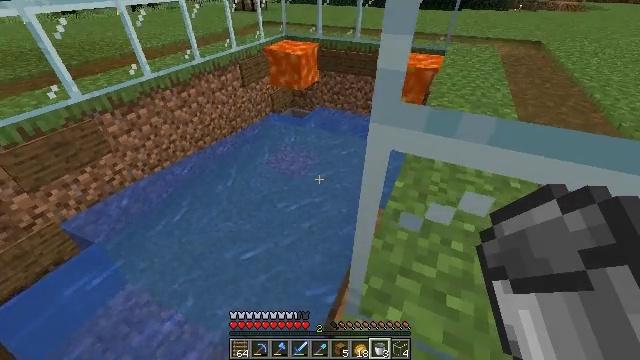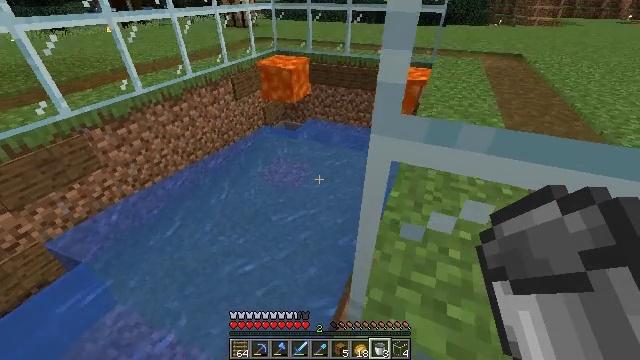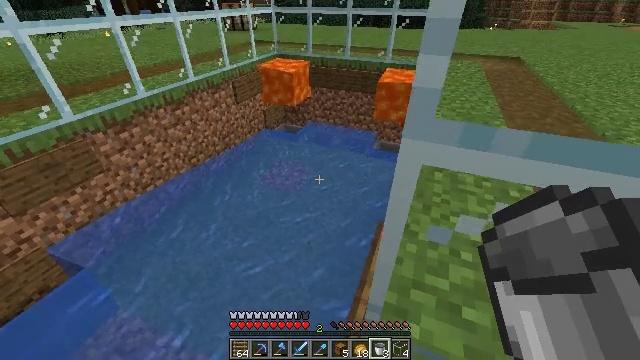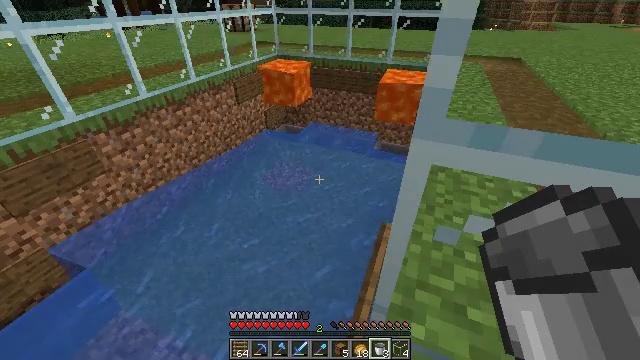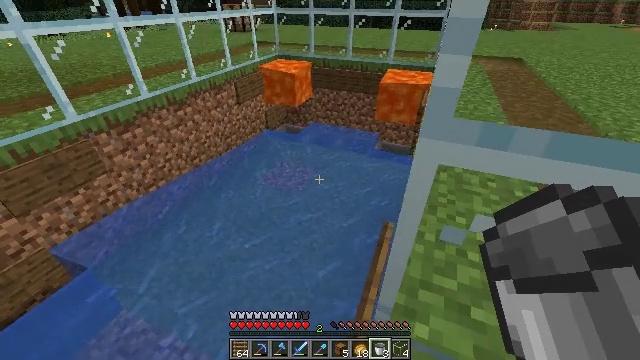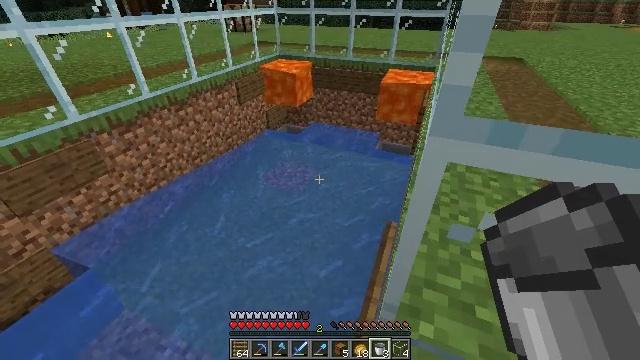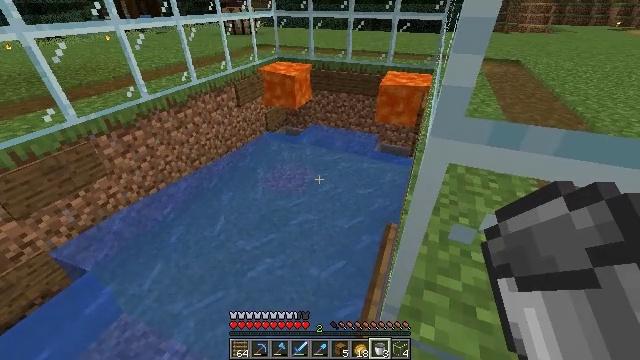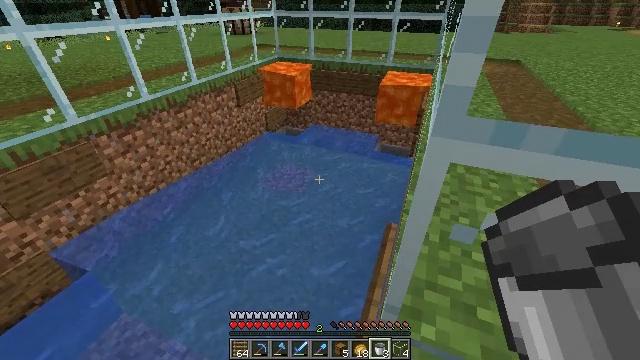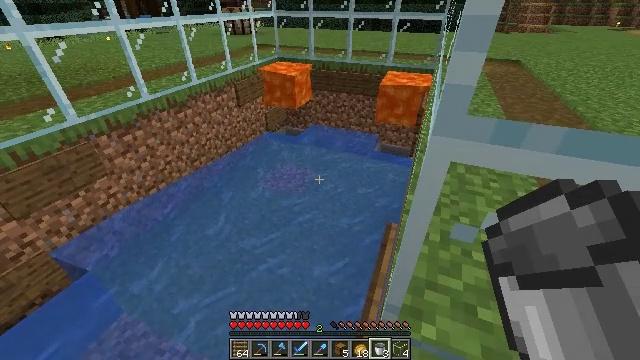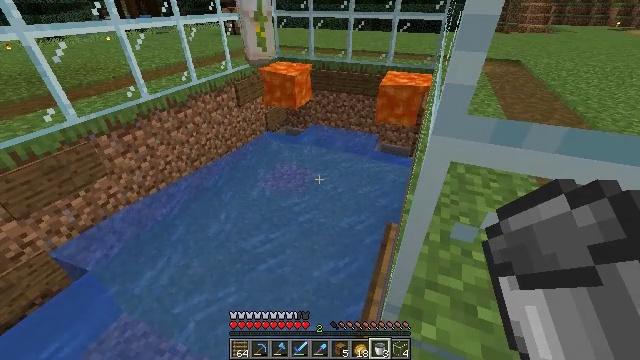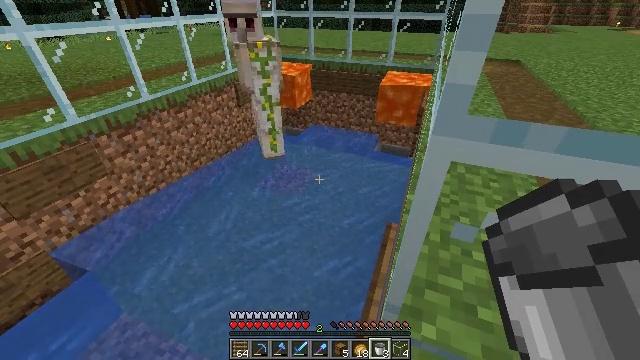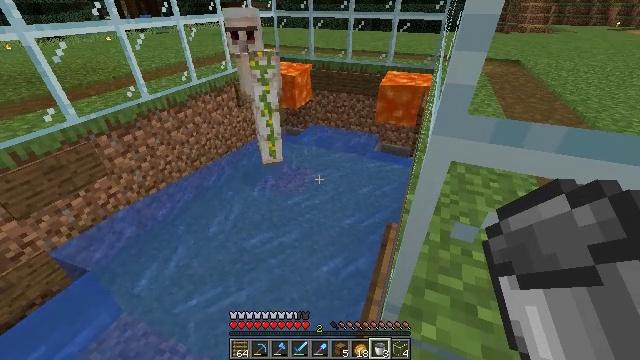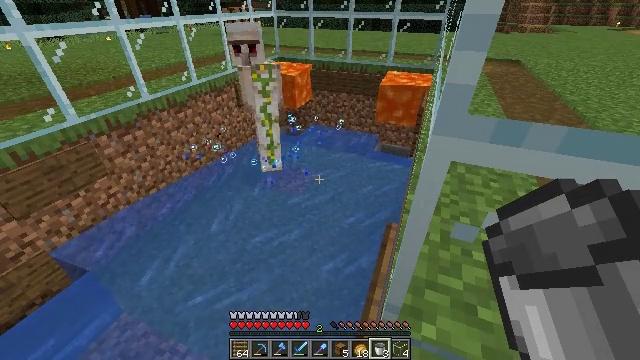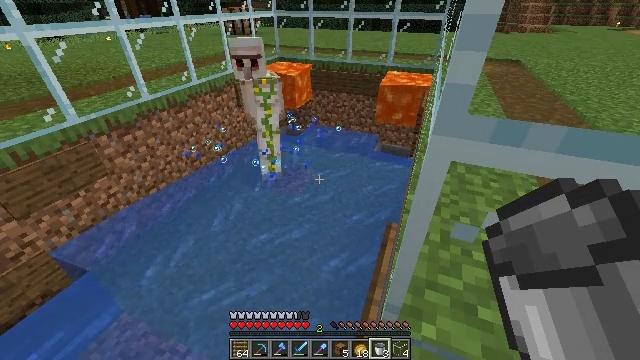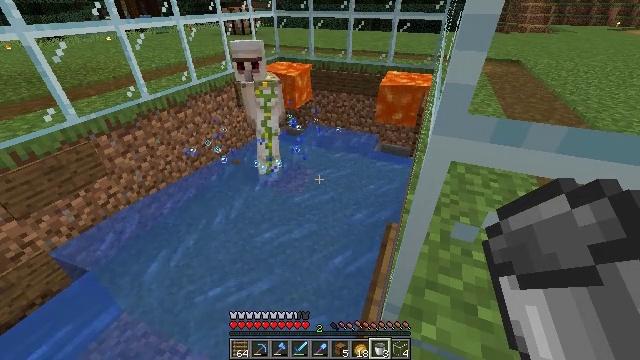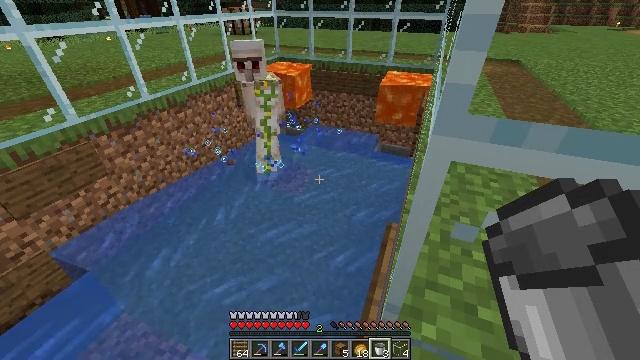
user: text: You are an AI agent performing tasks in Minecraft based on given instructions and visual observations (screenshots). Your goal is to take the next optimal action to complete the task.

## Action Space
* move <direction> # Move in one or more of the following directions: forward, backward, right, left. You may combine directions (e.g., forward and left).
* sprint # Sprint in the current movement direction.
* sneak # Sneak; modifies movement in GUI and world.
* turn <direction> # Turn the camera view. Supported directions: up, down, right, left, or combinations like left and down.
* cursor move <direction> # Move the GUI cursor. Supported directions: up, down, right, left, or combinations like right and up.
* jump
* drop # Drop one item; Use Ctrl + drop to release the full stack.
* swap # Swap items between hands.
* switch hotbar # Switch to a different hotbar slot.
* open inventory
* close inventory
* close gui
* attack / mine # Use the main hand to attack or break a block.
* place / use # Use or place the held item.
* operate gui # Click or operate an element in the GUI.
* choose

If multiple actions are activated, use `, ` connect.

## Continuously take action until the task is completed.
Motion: motion action
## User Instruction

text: Attack the spruce wall sign to remove it.
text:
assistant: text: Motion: move left, sneak, turn right and up
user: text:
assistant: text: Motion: move left, sneak
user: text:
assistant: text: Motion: sneak
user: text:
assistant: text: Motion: sneak
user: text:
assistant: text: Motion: sneak
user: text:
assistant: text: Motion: sneak
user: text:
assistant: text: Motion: sneak
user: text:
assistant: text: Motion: sneak
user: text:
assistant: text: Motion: sneak
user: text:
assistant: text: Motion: sneak
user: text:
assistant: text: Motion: sneak
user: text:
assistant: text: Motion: sneak
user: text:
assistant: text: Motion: sneak
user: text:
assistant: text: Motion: sneak
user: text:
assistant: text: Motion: sneak
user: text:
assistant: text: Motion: sneak
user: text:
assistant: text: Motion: sneak
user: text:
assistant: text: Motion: sneak
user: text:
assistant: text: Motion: sneak
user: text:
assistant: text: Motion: sneak
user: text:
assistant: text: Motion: sneak
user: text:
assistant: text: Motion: sneak
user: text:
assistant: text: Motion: sneak
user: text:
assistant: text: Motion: sneak
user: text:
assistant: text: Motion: sneak
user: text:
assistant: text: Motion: sneak
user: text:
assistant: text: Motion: sneak
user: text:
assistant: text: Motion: sneak
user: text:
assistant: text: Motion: sneak
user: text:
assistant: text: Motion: sneak